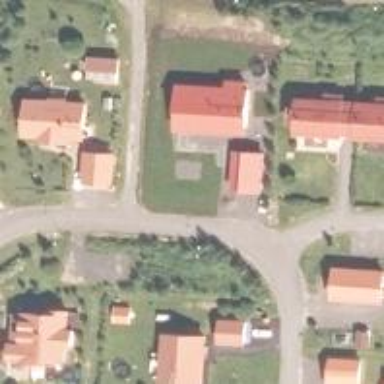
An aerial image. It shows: Living street.